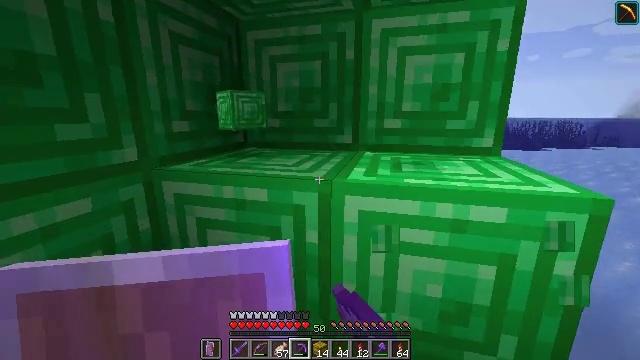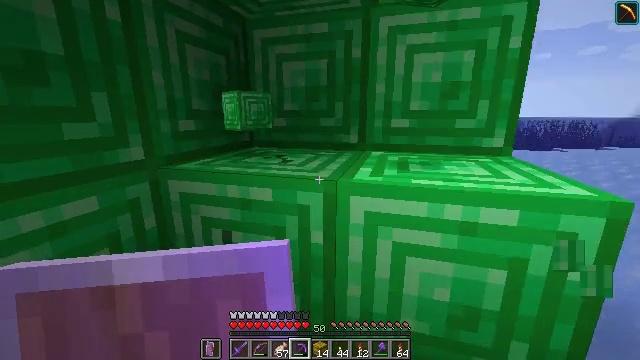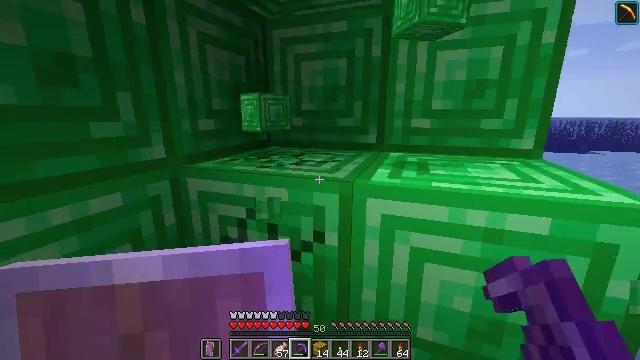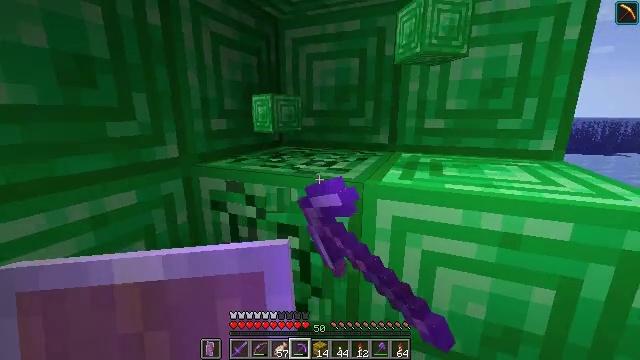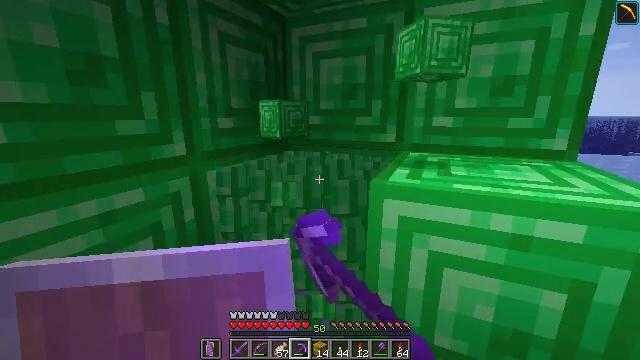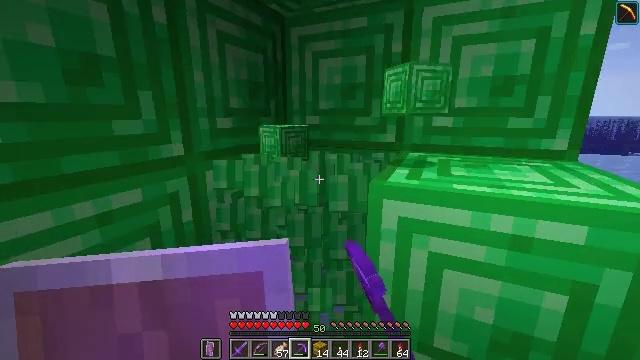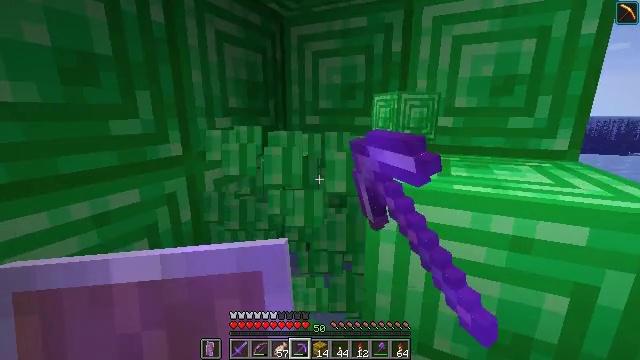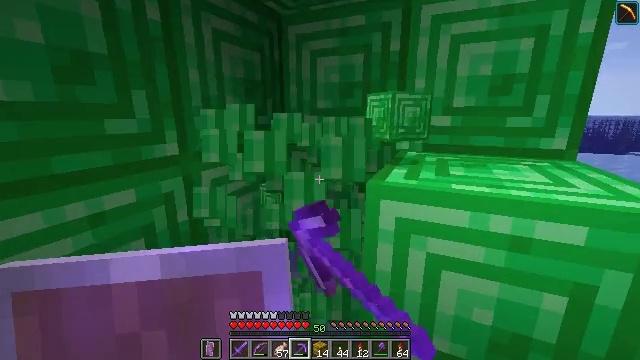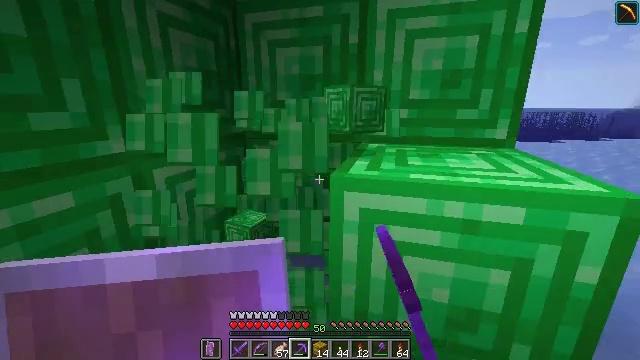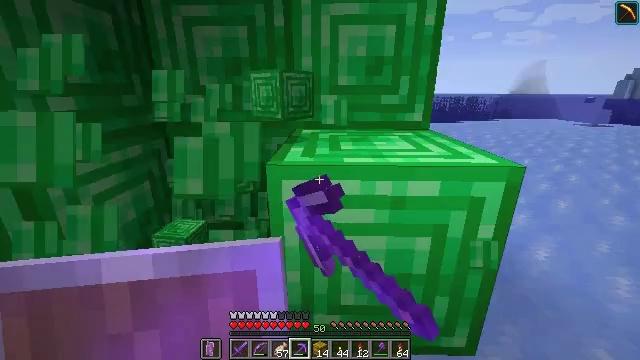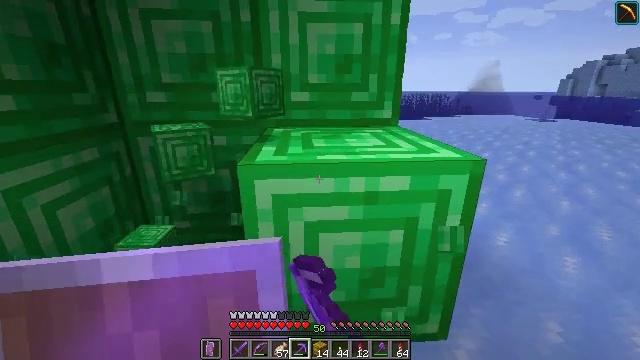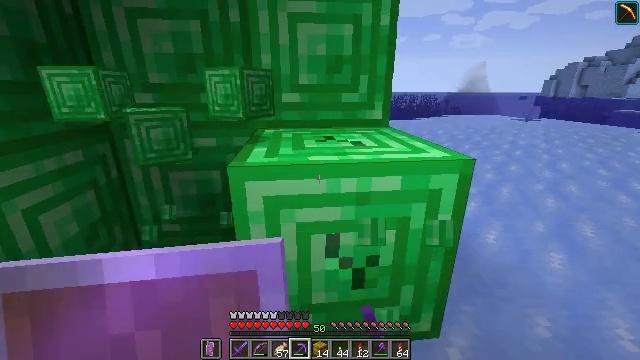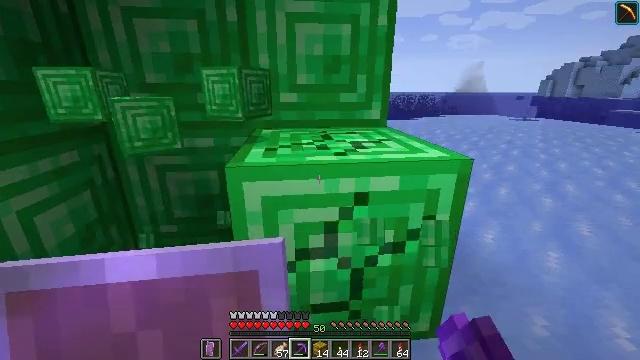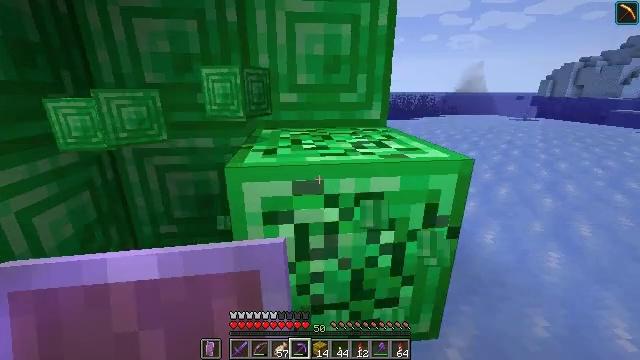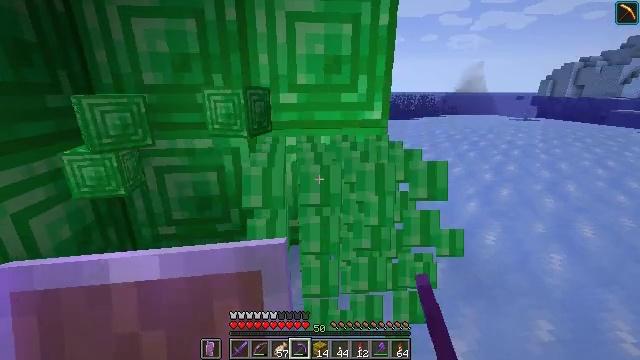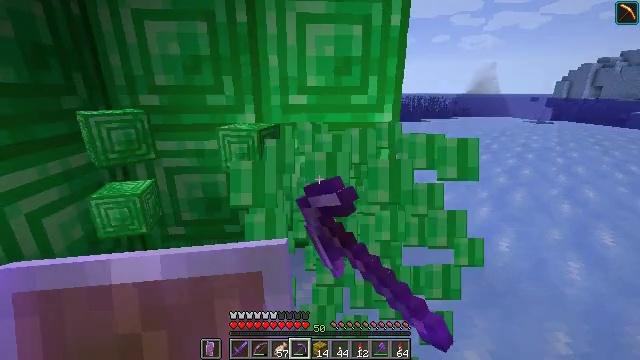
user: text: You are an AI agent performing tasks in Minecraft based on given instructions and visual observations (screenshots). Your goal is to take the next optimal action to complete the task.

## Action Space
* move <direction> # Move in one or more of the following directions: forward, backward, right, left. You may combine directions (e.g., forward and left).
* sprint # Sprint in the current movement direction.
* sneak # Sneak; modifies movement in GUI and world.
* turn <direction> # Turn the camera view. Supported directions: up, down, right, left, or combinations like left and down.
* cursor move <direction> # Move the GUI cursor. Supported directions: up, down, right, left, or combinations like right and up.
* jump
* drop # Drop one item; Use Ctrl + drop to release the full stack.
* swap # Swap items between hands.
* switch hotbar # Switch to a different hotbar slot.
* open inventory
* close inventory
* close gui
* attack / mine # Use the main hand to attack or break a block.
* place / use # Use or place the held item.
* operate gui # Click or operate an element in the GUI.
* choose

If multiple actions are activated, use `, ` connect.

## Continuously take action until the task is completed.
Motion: motion action
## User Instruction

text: Harvest the emerald block.
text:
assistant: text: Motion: sneak, turn left, attack / mine
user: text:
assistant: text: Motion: sneak, turn left, attack / mine
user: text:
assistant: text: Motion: sneak, turn left, attack / mine
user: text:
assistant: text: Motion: sneak, turn left, attack / mine
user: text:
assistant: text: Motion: sneak, attack / mine
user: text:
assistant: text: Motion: sneak, attack / mine
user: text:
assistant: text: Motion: sneak, attack / mine
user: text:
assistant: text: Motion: sneak, turn right and down, attack / mine
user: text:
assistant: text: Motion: sneak, turn right and down, attack / mine
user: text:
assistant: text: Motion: sneak, turn right, attack / mine
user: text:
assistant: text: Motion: sneak, turn right, attack / mine
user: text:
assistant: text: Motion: sneak, attack / mine
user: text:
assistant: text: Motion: move forward, sneak, attack / mine
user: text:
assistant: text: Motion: move forward, sneak, attack / mine
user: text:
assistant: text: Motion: move forward, sneak, turn left, attack / mine
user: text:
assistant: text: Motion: move forward, sneak, turn left, attack / mine
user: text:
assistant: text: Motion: move forward, sneak, attack / mine
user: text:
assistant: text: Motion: move forward, sneak, attack / mine
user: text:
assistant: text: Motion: move forward, sneak, attack / mine
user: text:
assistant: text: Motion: move forward, sneak, turn left and up, attack / mine
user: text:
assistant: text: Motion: move forward, sneak, turn right and up, attack / mine
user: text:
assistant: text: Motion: move forward, sneak, turn right and up, attack / mine
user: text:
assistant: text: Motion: move forward, sneak, turn up, attack / mine
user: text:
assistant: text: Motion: move forward, sneak, attack / mine
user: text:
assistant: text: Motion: sneak, attack / mine
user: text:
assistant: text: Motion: sneak, turn left, attack / mine
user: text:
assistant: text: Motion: sneak, turn left, attack / mine
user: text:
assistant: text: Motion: sneak, turn left, attack / mine
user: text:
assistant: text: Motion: move right, sneak, turn left, attack / mine
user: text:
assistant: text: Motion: move right, sneak, turn left and down, attack / mine